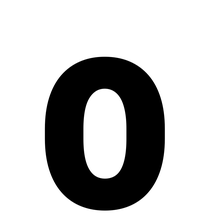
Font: Roboto_Condensed_Bold